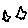
Label: star